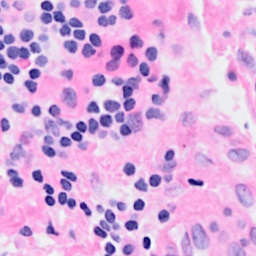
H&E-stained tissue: Breast